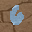
Label: 6